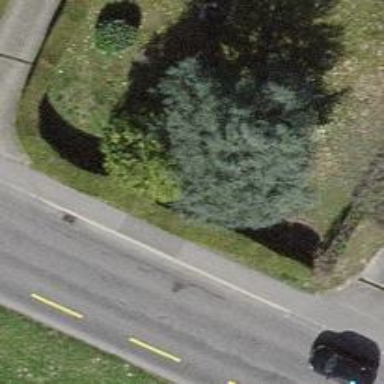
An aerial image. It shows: Deciduous broadleaved tree in garden.